一年级 · 画法几何学
一数, 照样子画 “○”。

人:

树:

汽车:

玉米:

小鸭:

房子:

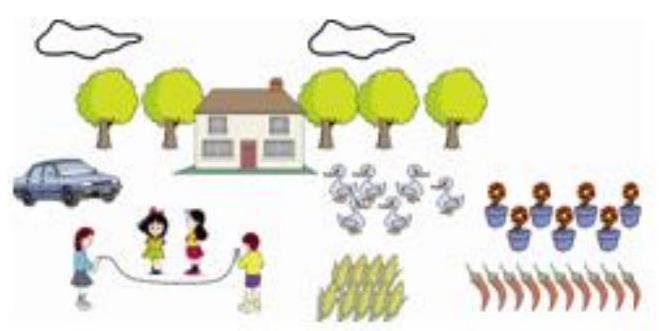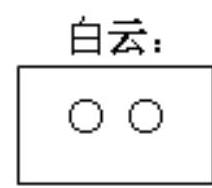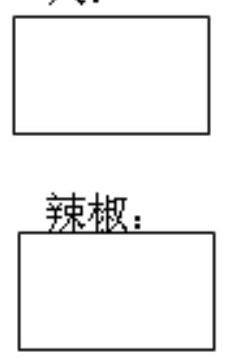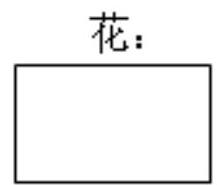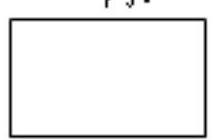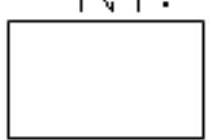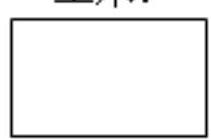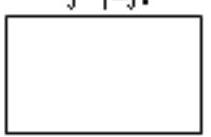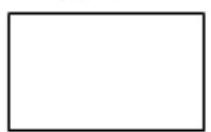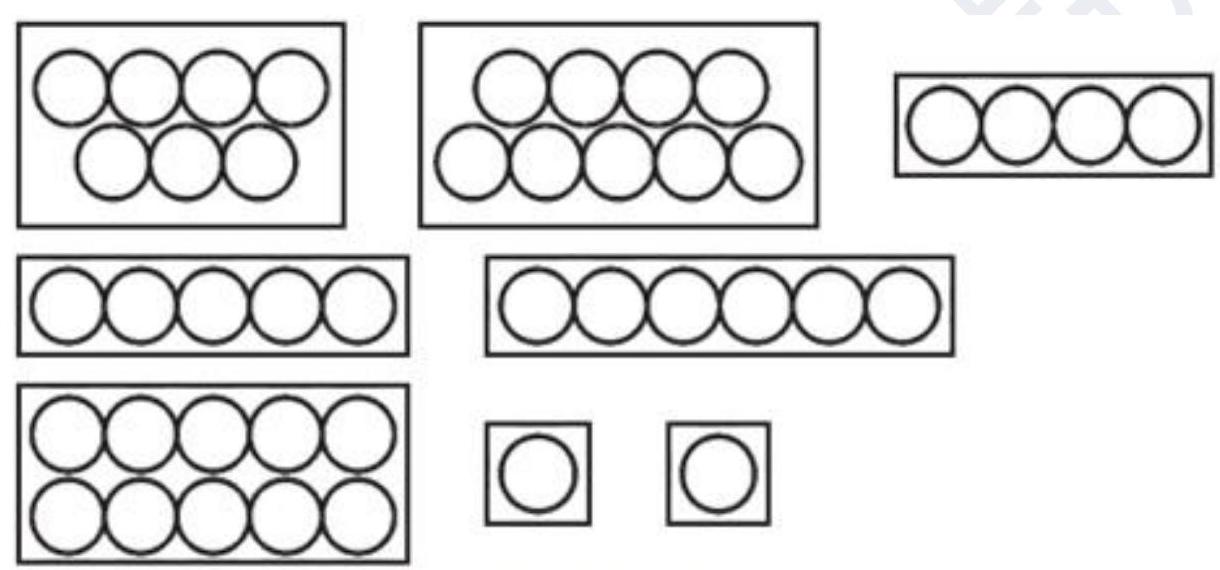
答案: 如图: